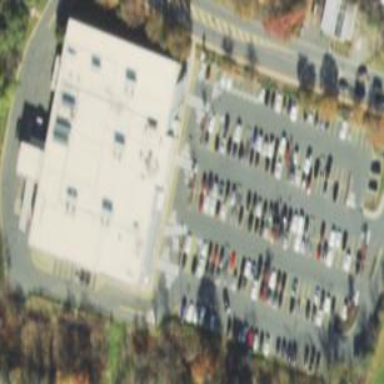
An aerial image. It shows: Retail area.